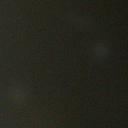
Screen state: off